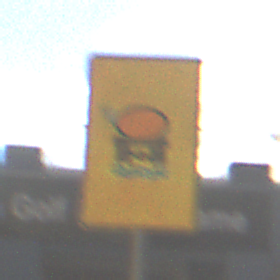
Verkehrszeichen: FahrzeugeMitWassergefaehrdenderLadungOhnePfeilsymbol
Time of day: MorningAfternoon
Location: Outdoor (Urban)
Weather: PartlyCloudy
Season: NotSpecified
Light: Natural